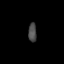
Tissue: prostate
Cell type: T cells
Senescence score: 0.7761
Nuclear area (px): 153
Mean DAPI intensity: 73.51